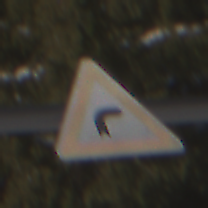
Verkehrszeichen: KurveRechts
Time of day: MorningAfternoon
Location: Outdoor (Special)
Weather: Clear
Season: Winter
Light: Natural